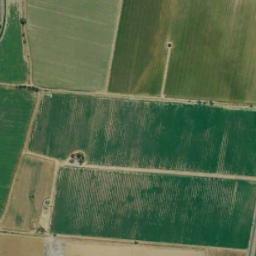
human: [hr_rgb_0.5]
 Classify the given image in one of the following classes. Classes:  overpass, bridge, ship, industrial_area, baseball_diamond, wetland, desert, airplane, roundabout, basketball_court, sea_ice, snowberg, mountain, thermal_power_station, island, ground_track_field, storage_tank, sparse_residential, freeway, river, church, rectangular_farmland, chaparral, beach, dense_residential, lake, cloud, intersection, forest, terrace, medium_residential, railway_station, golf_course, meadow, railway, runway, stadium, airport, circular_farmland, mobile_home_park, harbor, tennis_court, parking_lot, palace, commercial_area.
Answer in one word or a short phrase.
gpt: rectangular_farmland